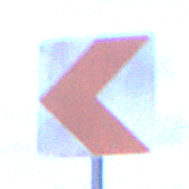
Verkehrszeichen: RichtungstafelnInKurvenKleinRechts
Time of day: Dawn
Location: Outdoor (Urban)
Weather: PartlyCloudy
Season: NotSpecified
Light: Natural